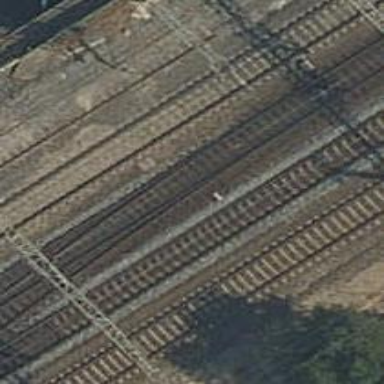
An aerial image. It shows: Bridge over electrified railway with contact line.